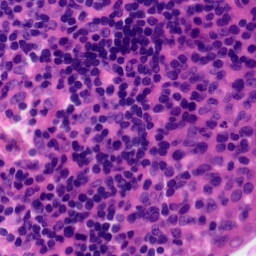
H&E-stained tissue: Tonsil